Question: I'm making an "archive" if you will of all the posts on my site. I want to gather all the posts from a year. This code works fine, however; I want it to generate the '<h2>2014</h2>' when needed.
'<h2>2014</h2>' '<ul>'
If anyone knows of any '.rb' plugins that archive by year, let me know!
'''
<h2>2014</h2>
{% for post in site.categories.journal %}
{% capture year %}{{post.date | date: "%Y"}}{% endcapture %}
{% if year == "2014" %}
<ul class="posts-in-year">
<li><p><a href="{{ post.url | prepend: site.baseurl }}">{{ post.title }}</a> &mdash; {{ post.date | date: "%B %d" }}</p></li>
</ul>
{% endif %}
{% endfor %}
'''
I want it to look like this:

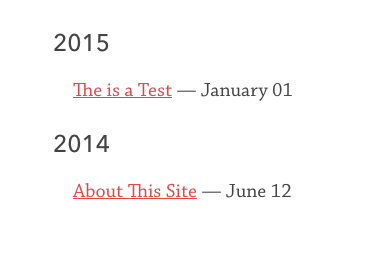
Answer: '''
{% for post in site.categories.journal %}
{% capture currentyear %}{{post.date | date: "%Y"}}{% endcapture %}
{% if currentyear != year %}
<h2>{{ currentyear }}</h2>
{% capture year %}{{currentyear}}{% endcapture %}
{% endif %}
<ul class="posts-in-year">
<li><p><a href="{{ post.url | prepend: site.baseurl }}">{{ post.title }} </a> &mdash; {{ post.date | date: "%B %d" }}</p></li>
</ul>
{% endfor %}
'''